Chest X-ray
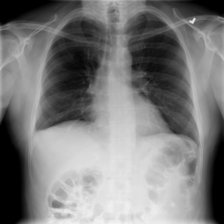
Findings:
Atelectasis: negative
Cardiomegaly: negative
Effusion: negative
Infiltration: negative
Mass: negative
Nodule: negative
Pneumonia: negative
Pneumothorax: negative
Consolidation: negative
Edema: negative
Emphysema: negative
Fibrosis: negative
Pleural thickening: negative
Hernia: negative